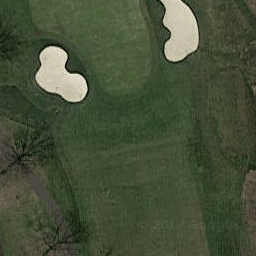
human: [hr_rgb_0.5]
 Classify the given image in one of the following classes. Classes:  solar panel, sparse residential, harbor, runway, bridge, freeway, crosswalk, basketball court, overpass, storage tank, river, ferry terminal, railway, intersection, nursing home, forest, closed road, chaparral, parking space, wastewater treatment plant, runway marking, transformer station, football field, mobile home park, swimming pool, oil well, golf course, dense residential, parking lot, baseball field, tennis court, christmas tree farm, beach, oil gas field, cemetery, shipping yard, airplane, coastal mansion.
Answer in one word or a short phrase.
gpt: golf course